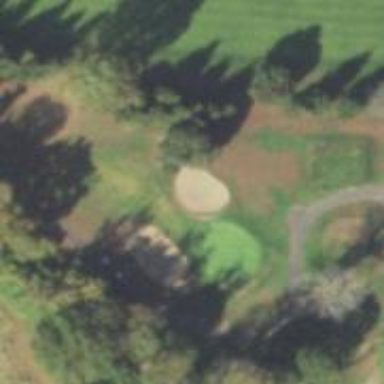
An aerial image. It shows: Golf hole.